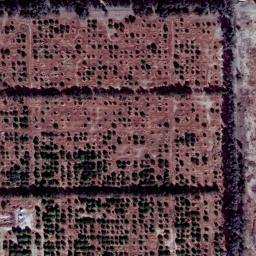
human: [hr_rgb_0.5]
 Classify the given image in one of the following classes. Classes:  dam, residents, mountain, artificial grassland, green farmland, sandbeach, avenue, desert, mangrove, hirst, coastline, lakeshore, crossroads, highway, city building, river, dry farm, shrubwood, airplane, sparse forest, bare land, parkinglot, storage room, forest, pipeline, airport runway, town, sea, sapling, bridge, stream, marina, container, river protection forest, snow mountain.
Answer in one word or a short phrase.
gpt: dry farm